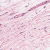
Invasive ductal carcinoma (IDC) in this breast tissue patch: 0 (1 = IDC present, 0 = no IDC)